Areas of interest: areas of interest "Toll Station"
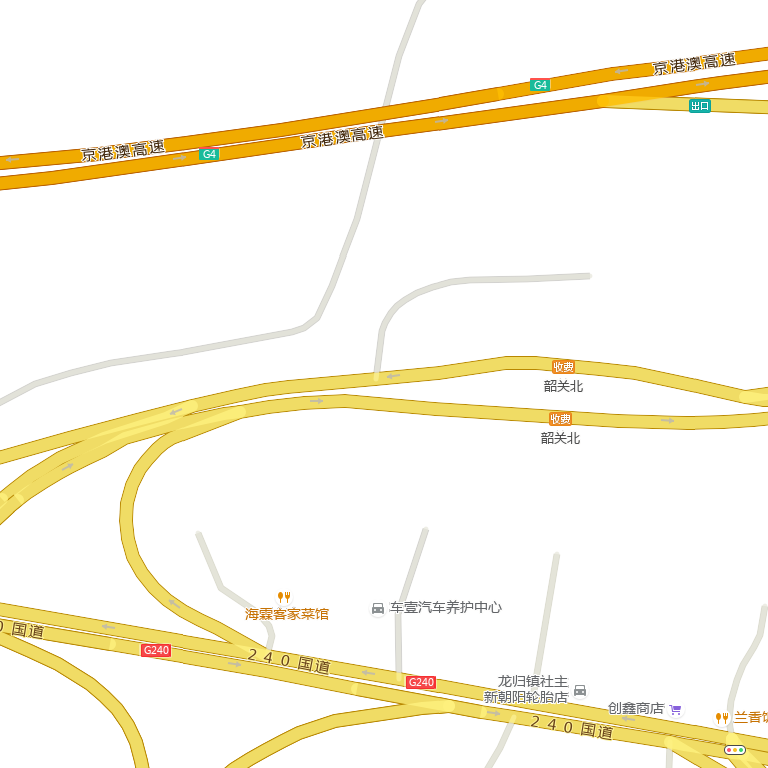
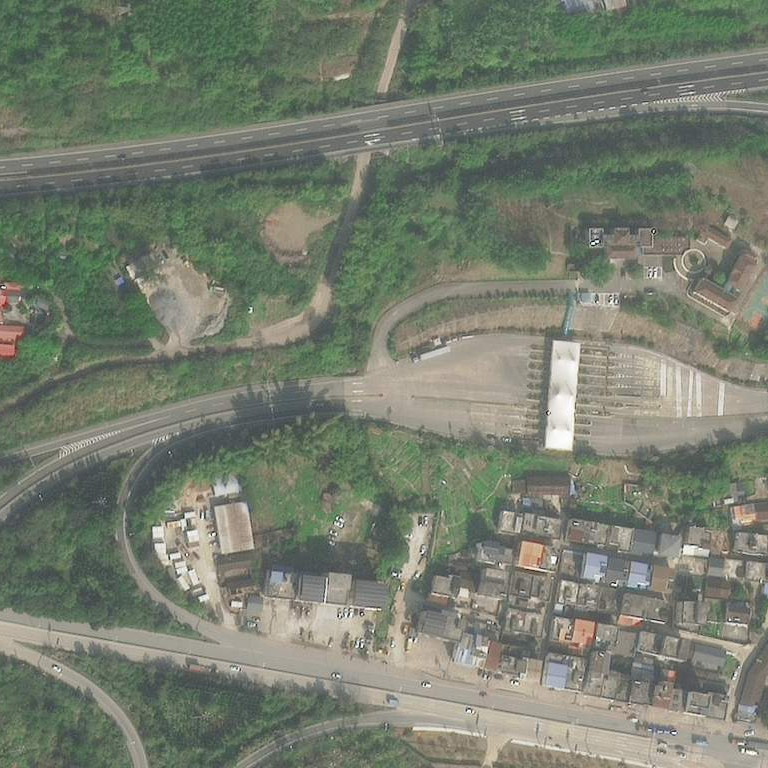